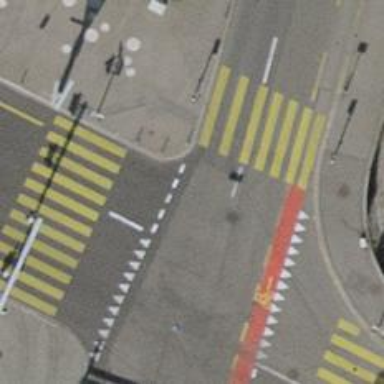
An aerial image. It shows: Zebra crossing controlled by traffic signals.